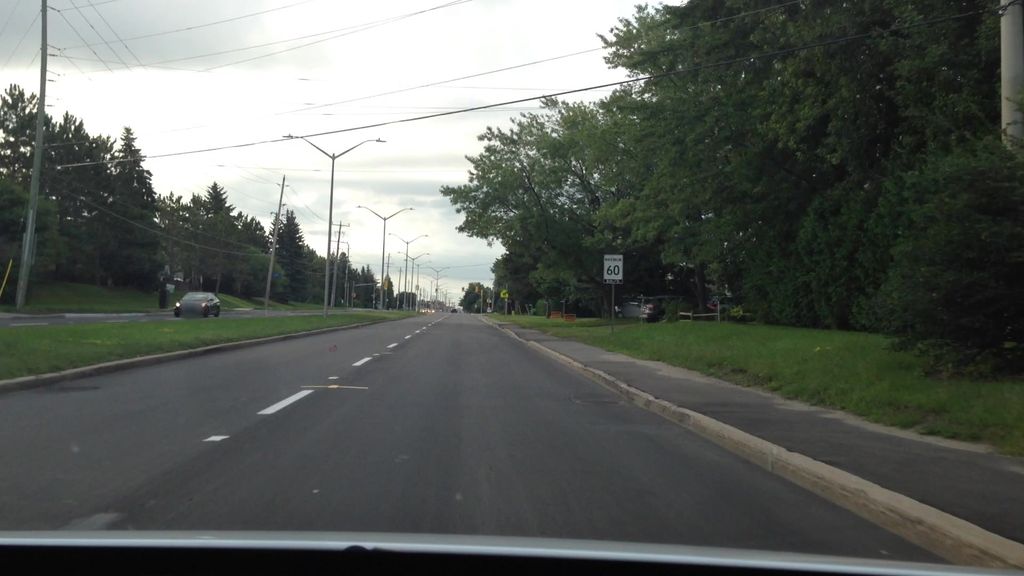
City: ottawa-gatineau